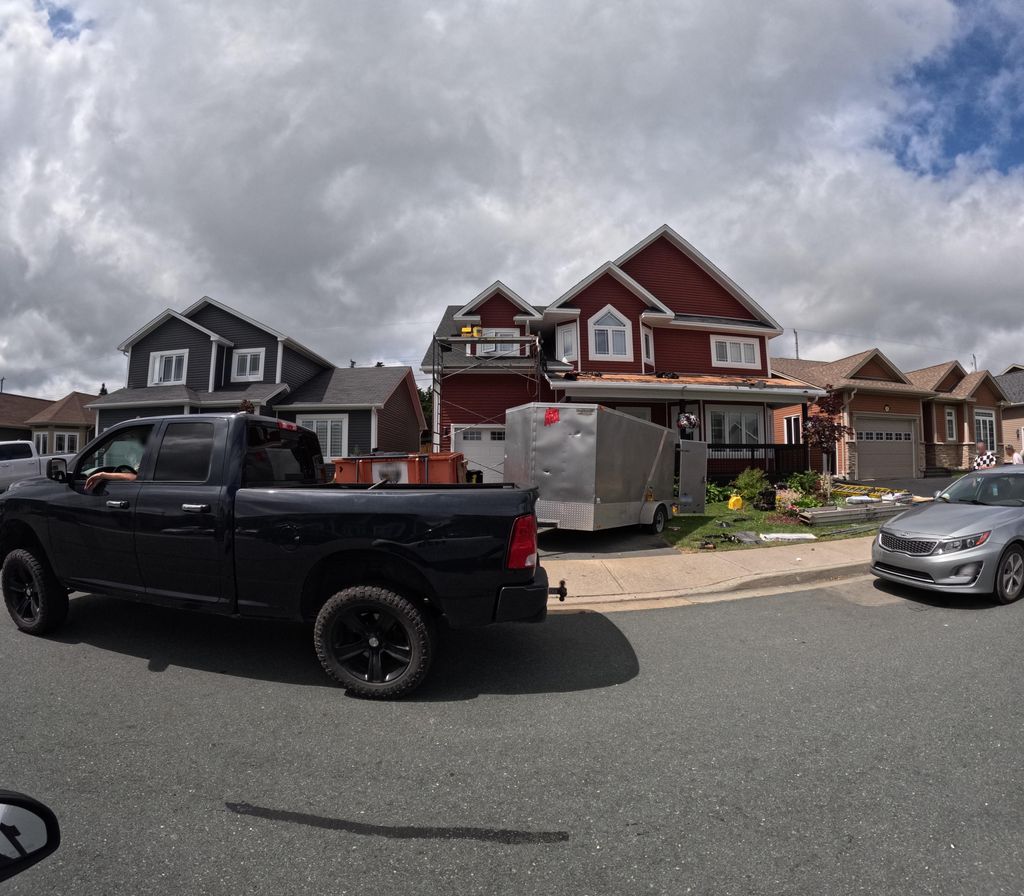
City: st_johns